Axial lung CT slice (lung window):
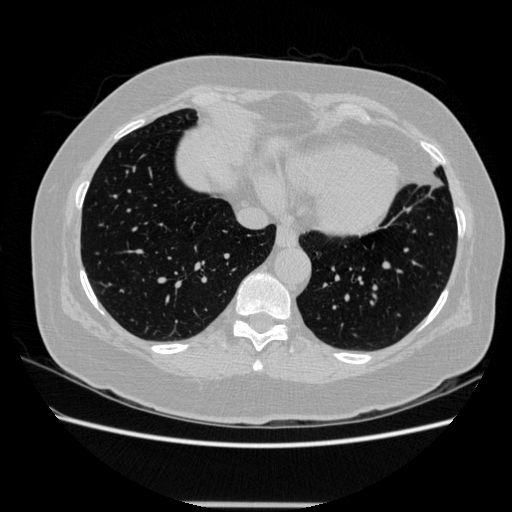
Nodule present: no